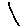
Label: line